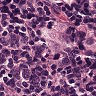
Metastatic tissue present: no